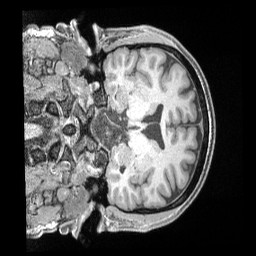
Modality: T1w
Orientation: coronal
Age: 37
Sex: male
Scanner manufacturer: siemens
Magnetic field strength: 3 T
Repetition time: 2 s
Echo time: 0.00211 s